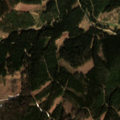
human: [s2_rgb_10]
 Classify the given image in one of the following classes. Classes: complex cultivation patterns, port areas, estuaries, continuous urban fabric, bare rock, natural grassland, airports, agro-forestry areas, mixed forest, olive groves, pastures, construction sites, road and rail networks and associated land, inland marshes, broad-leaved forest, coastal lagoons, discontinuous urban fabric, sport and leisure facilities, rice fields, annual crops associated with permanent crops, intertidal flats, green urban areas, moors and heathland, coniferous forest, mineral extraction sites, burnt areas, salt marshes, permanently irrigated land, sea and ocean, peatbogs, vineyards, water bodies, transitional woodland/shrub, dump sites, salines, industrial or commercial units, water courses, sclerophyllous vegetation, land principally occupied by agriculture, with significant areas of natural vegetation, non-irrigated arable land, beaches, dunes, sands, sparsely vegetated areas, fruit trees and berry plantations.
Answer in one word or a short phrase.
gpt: coniferous forest